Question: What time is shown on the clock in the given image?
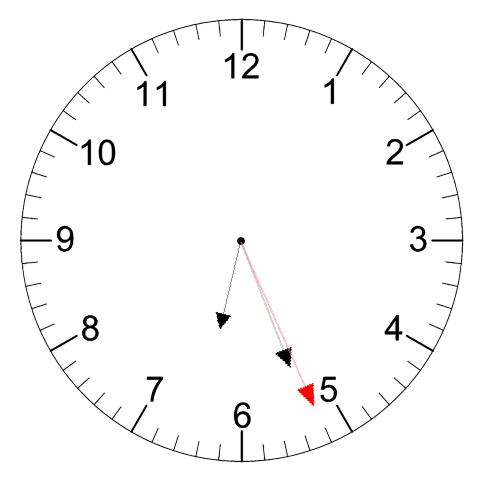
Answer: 06:26:26